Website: home-depot
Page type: customer-info-address
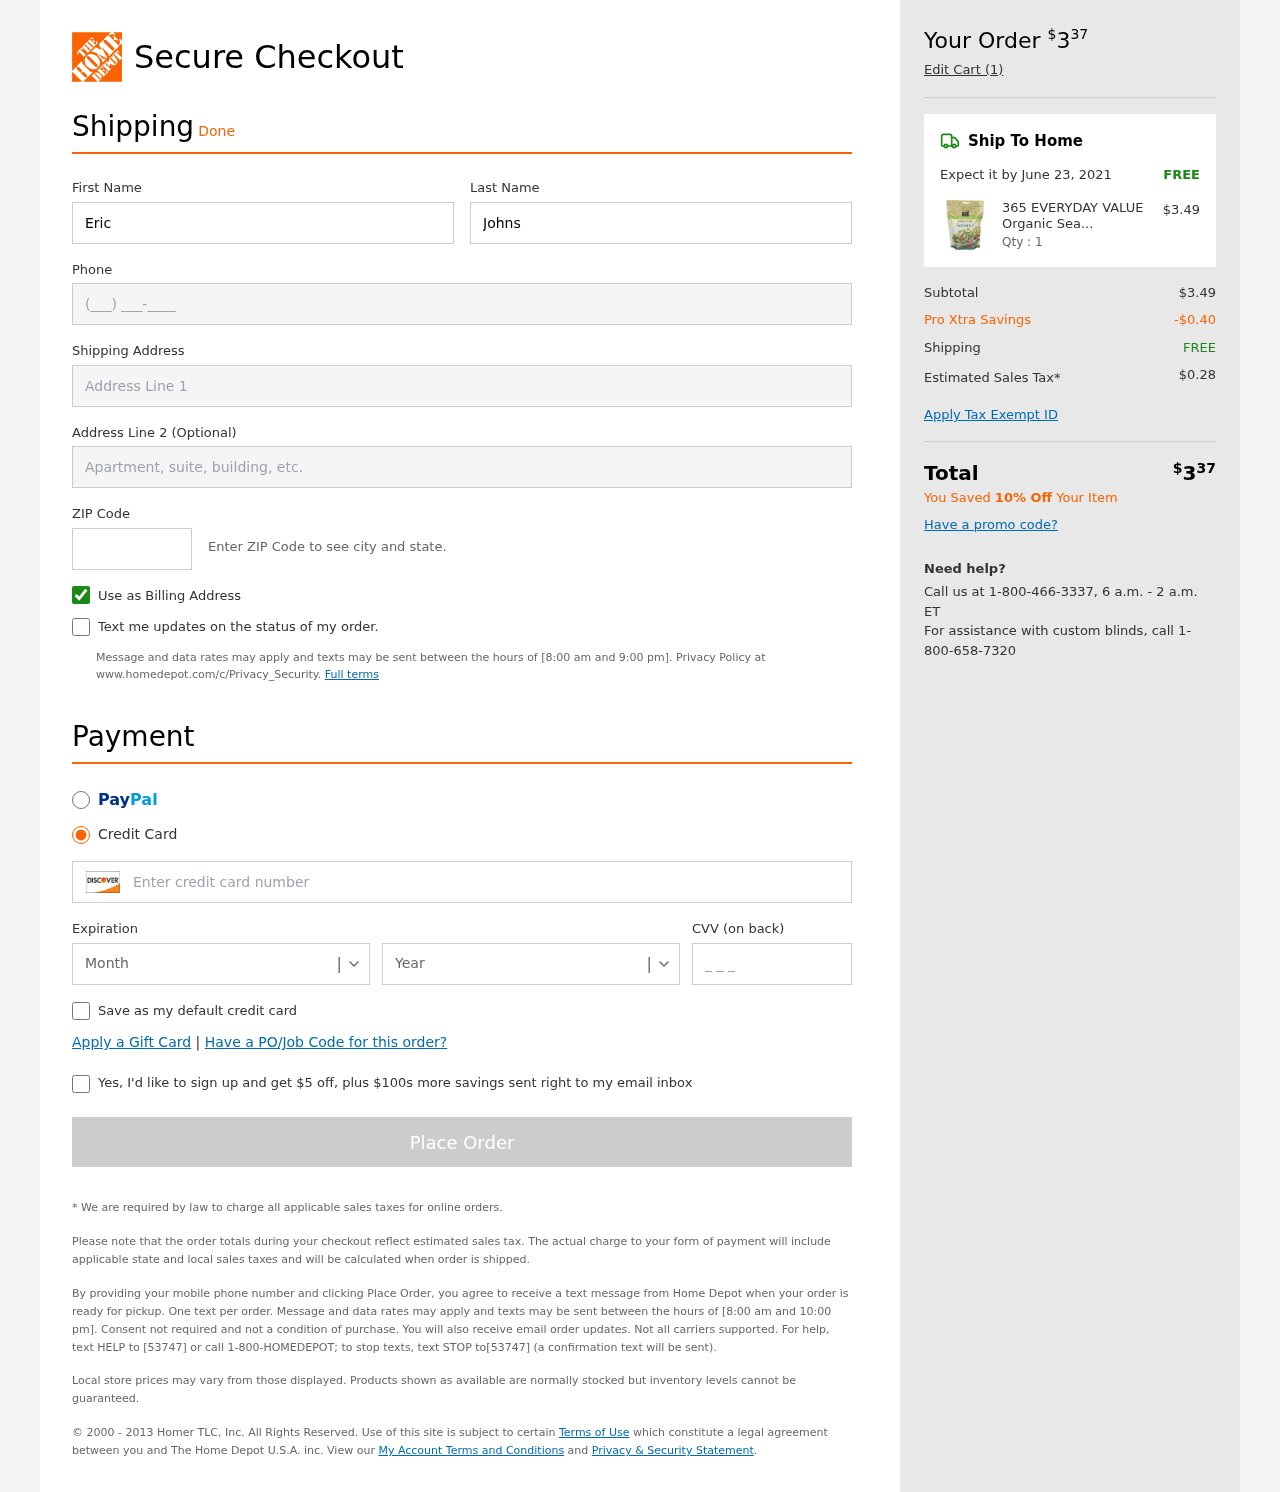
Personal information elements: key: PII_CARD_CVV
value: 576
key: PII_CARD_EXPIRY_MONTH
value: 06
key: PII_CARD_EXPIRY_YEAR
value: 29
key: PII_CARD_NUMBER
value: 6011 0938 1914 4949
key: PII_FIRSTNAME
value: Eric
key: PII_LASTNAME
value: Johnson
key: PII_PHONE
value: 2523497240
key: PII_POSTCODE
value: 45565
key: PII_STREET
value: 647 Lori Junctions Suite 407
Product elements: key: PRODUCT1_NAME
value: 365 EVERYDAY VALUE Organic Seasoned Croutons, 4.5 OZ
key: PRODUCT1_PRICE
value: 3.49
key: PRODUCT1_QUANTITY
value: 1
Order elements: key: ORDER_TOTAL
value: $337
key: ORDER_NUM_ITEMS
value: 1
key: ORDER_DELIVERY_DATE
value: June 23, 2021
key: ORDER_SHIPPING_COST
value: FREE
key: ORDER_SUBTOTAL
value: $3.49
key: ORDER_DISCOUNT
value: -$0.40
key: ORDER_SHIPPING_COST2
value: FREE
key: ORDER_TAX
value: $0.28
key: ORDER_TOTAL2
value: $337
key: ORDER_SAVINGS_MESSAGE
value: You Saved 10% Off Your Item